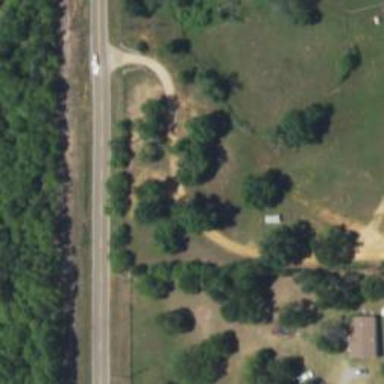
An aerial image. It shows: Driveway leading to service road.